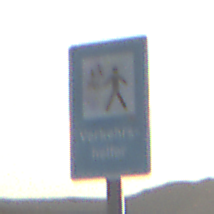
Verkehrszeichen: Verkehrshelfer
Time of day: SunriseSunset
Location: Outdoor (Nature)
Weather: PartlyCloudy
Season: NotSpecified
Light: Natural